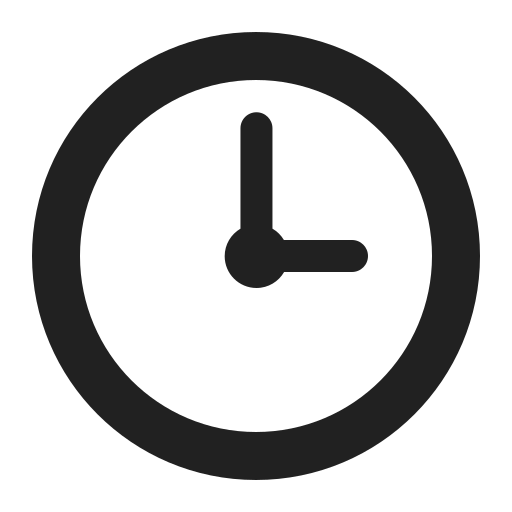
three oclock high contrast